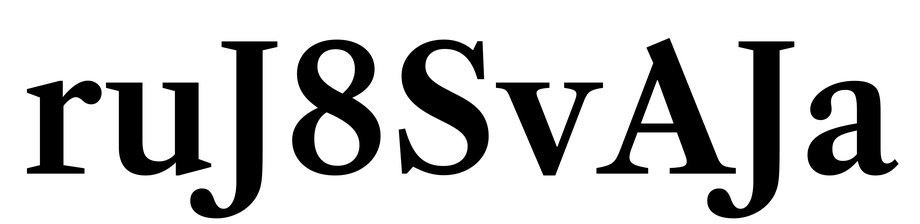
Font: LibreCaslonText_SemiBold